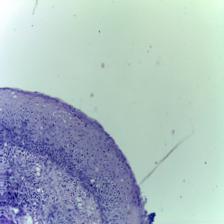
Diagnosis: Normal